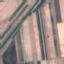
Land use / land cover class: AnnualCrop